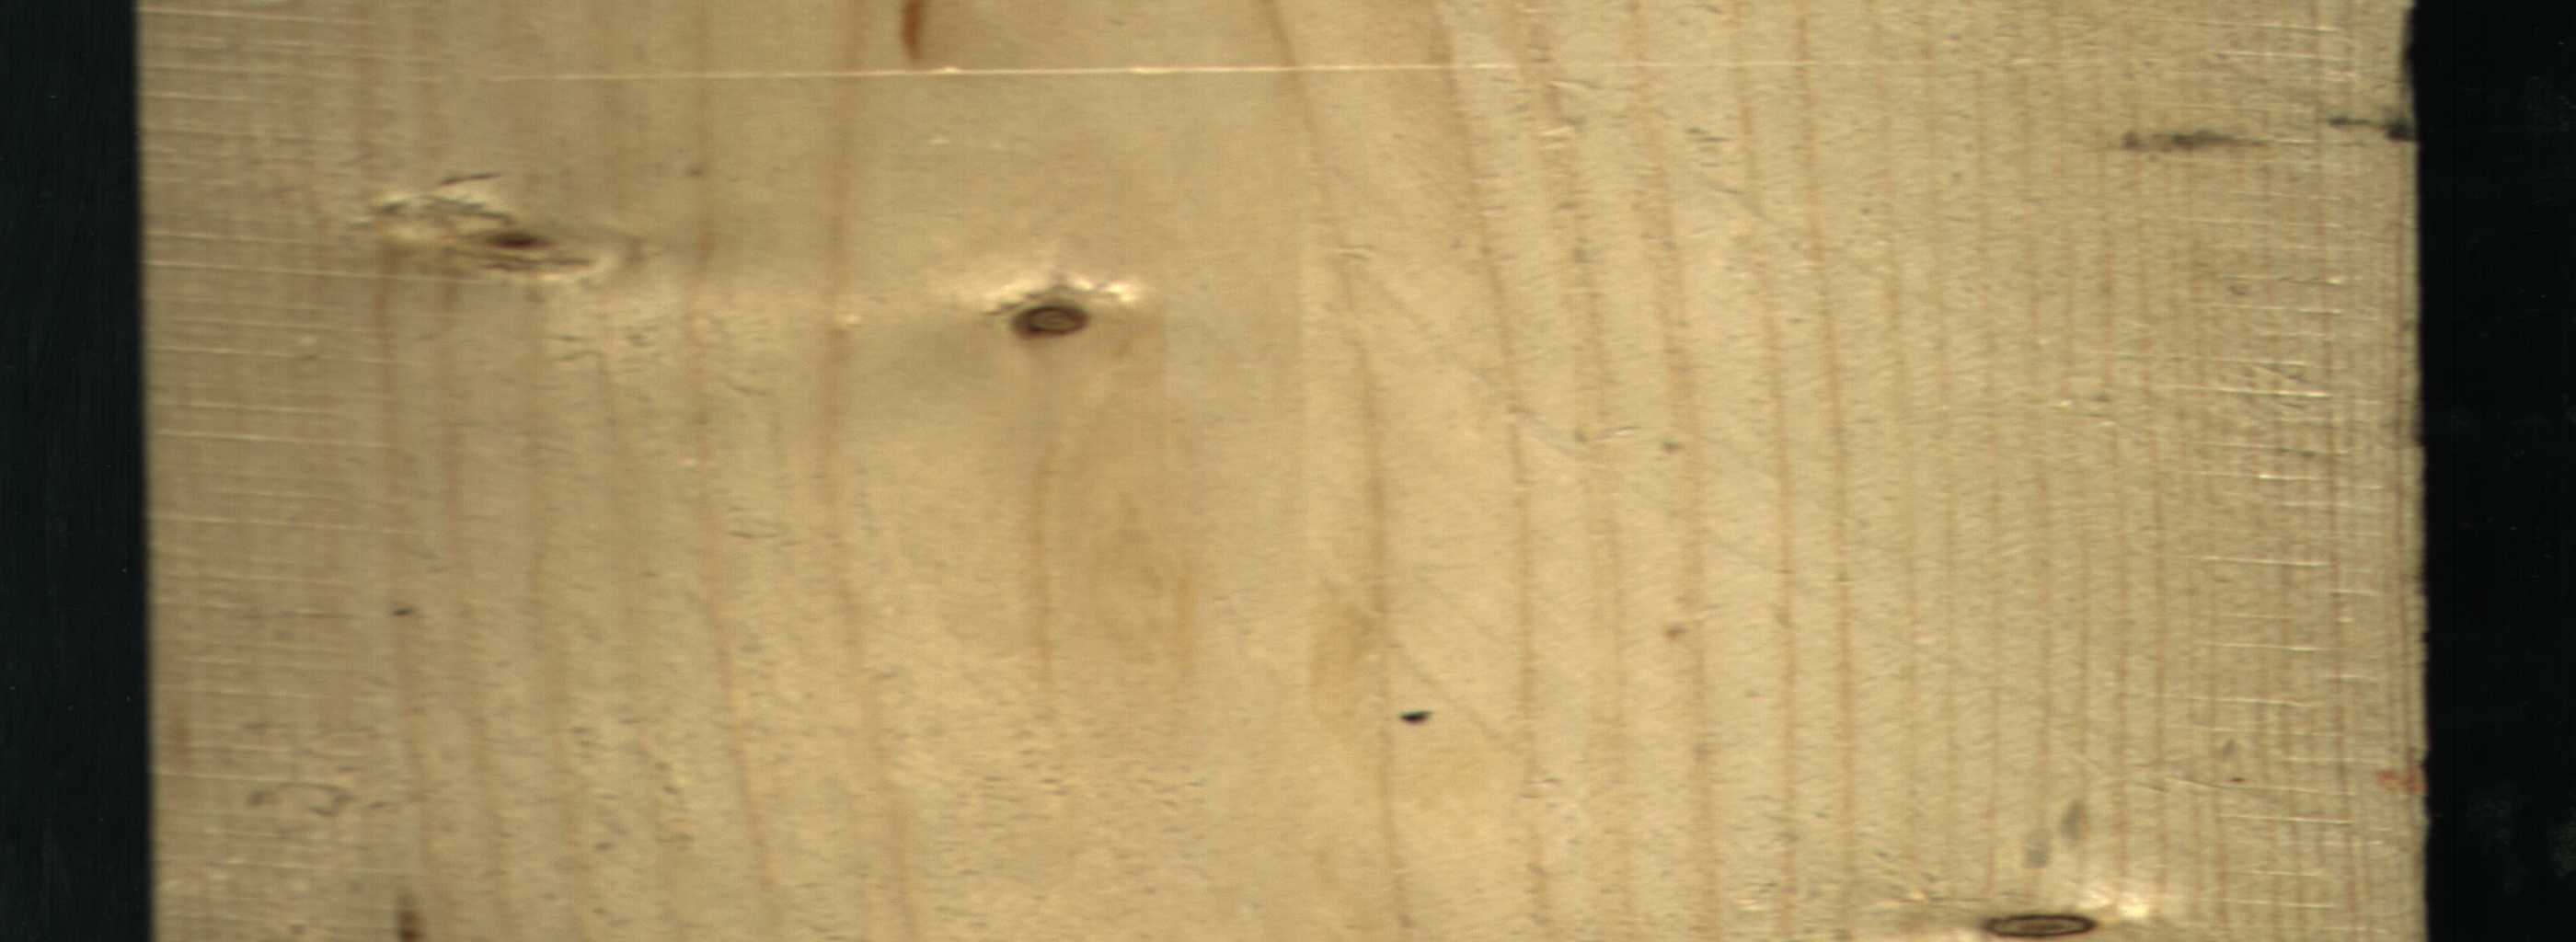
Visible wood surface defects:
resin
resin
Dead_Knot
Dead_Knot
Live_Knot